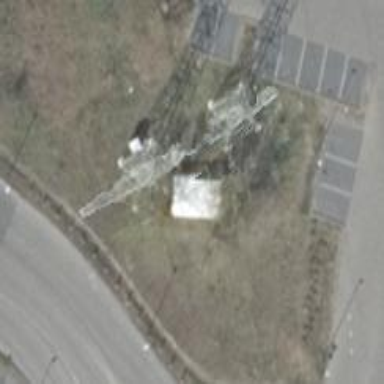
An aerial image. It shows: Power tower.